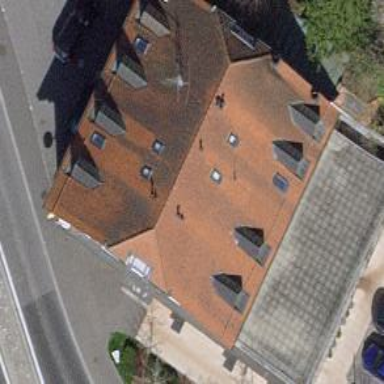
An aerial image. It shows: Restaurant.